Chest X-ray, PA view. Patient: 29 years old, sex F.
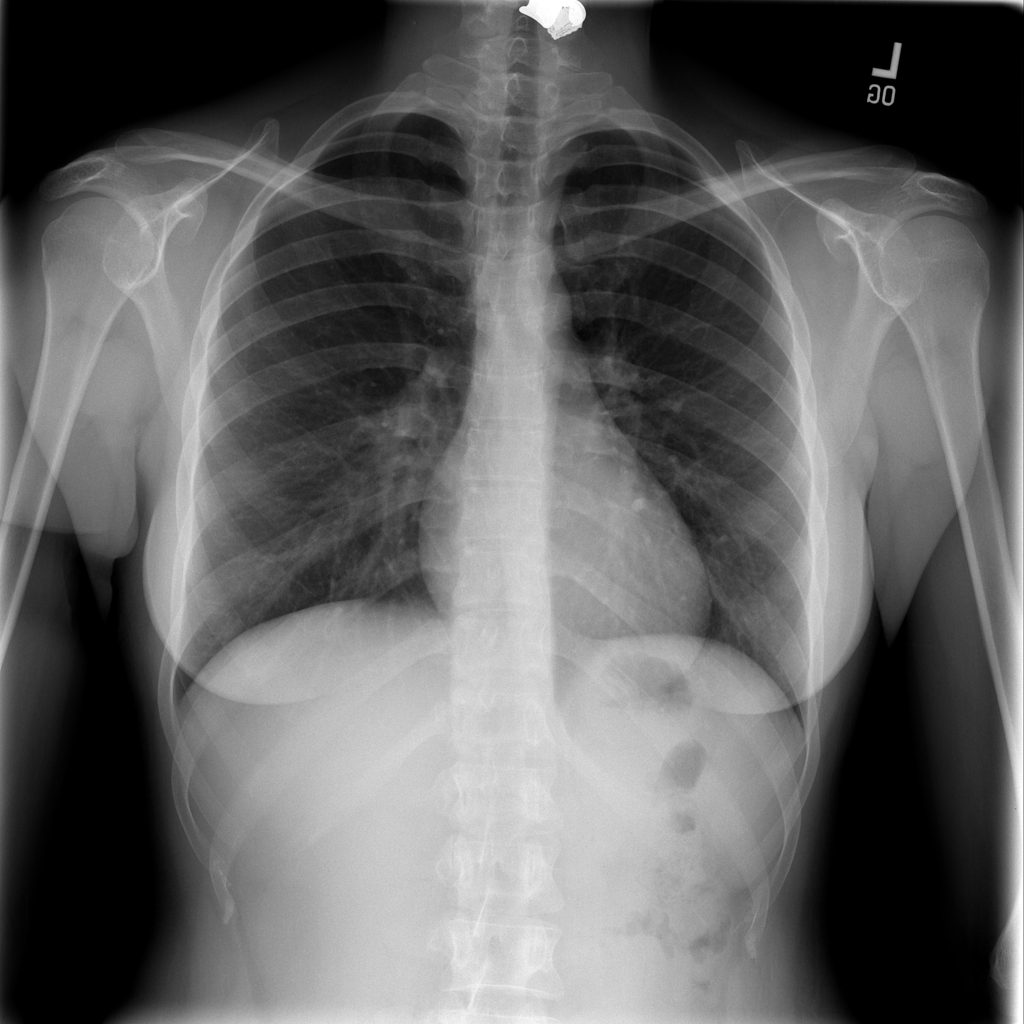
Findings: No Finding